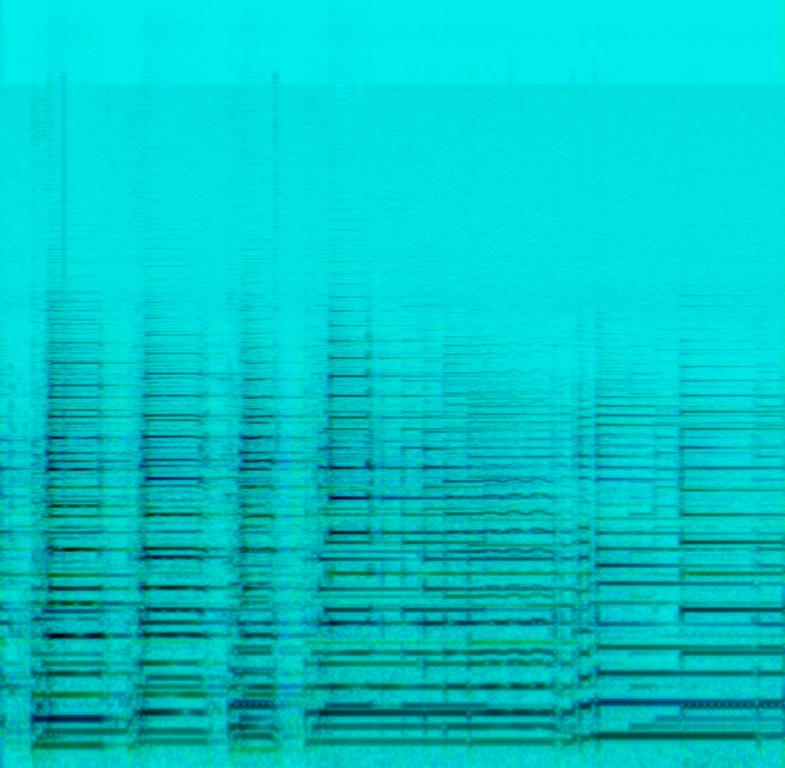
The low quality recording features a wide electric guitar arpeggiated melody. The recording is noisy and it sounds like some kind of tutorial.